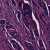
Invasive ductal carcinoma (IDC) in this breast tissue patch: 1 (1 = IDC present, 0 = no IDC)